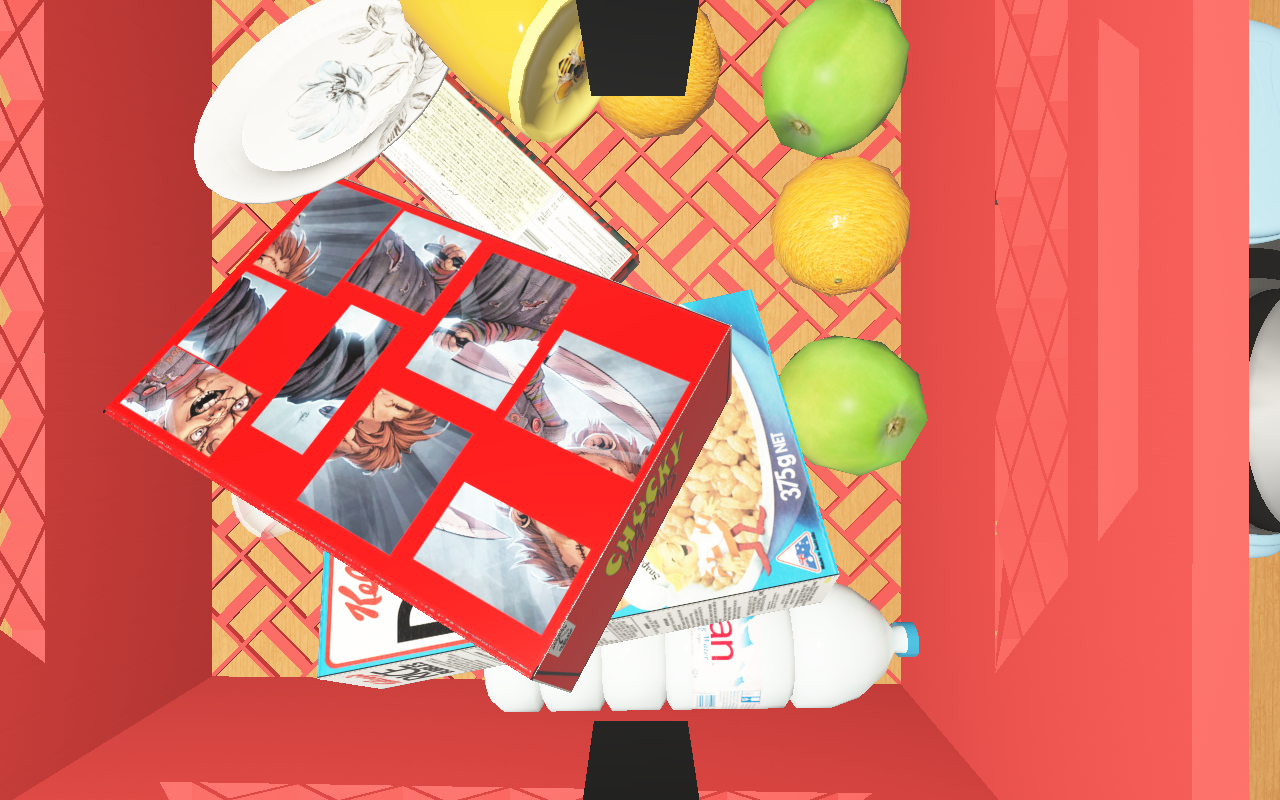
Objects in the scene:
carafe
apple
apple
orange
orange
jam jar
cereal box
cereal box